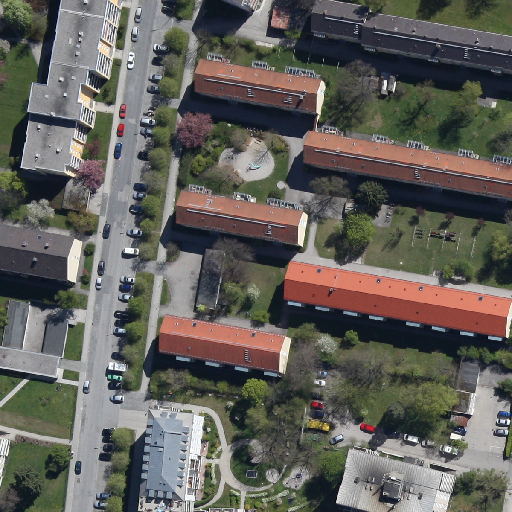
Referring expression: vehicle in the parking area